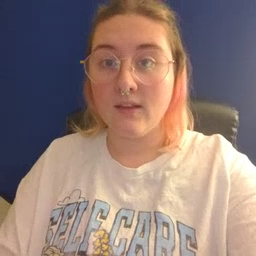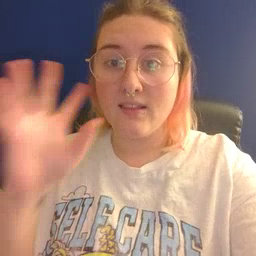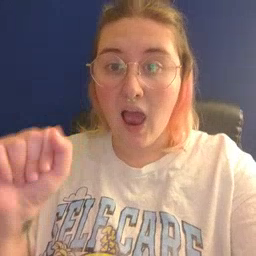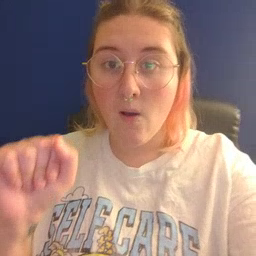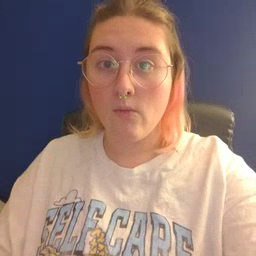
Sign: loud